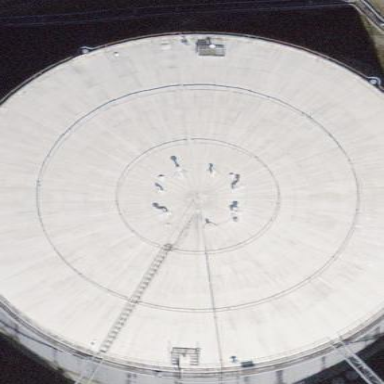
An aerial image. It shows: Storage tank building.